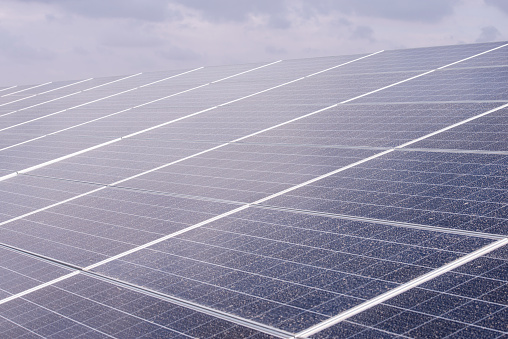
Label: Dusty